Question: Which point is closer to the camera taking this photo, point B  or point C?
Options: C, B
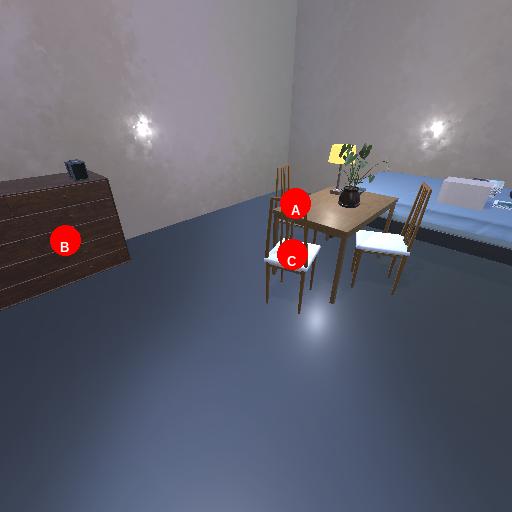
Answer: C